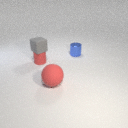
small red rubber cylinder to the left of small blue metal cylinder